Field crop: maize
Growth stage: 2
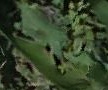
Species: maize